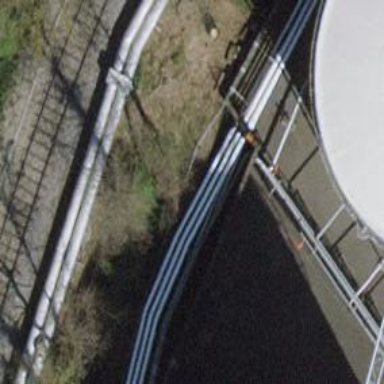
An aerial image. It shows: Pipeline structure.